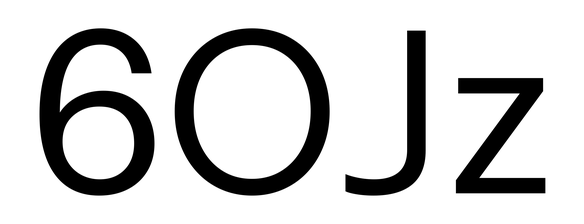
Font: InstrumentSans_Regular